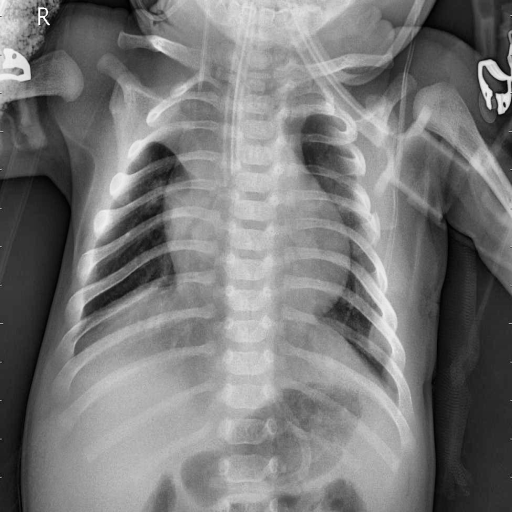
Finding: PNEUMONIA